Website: macys
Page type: delivery-shipping
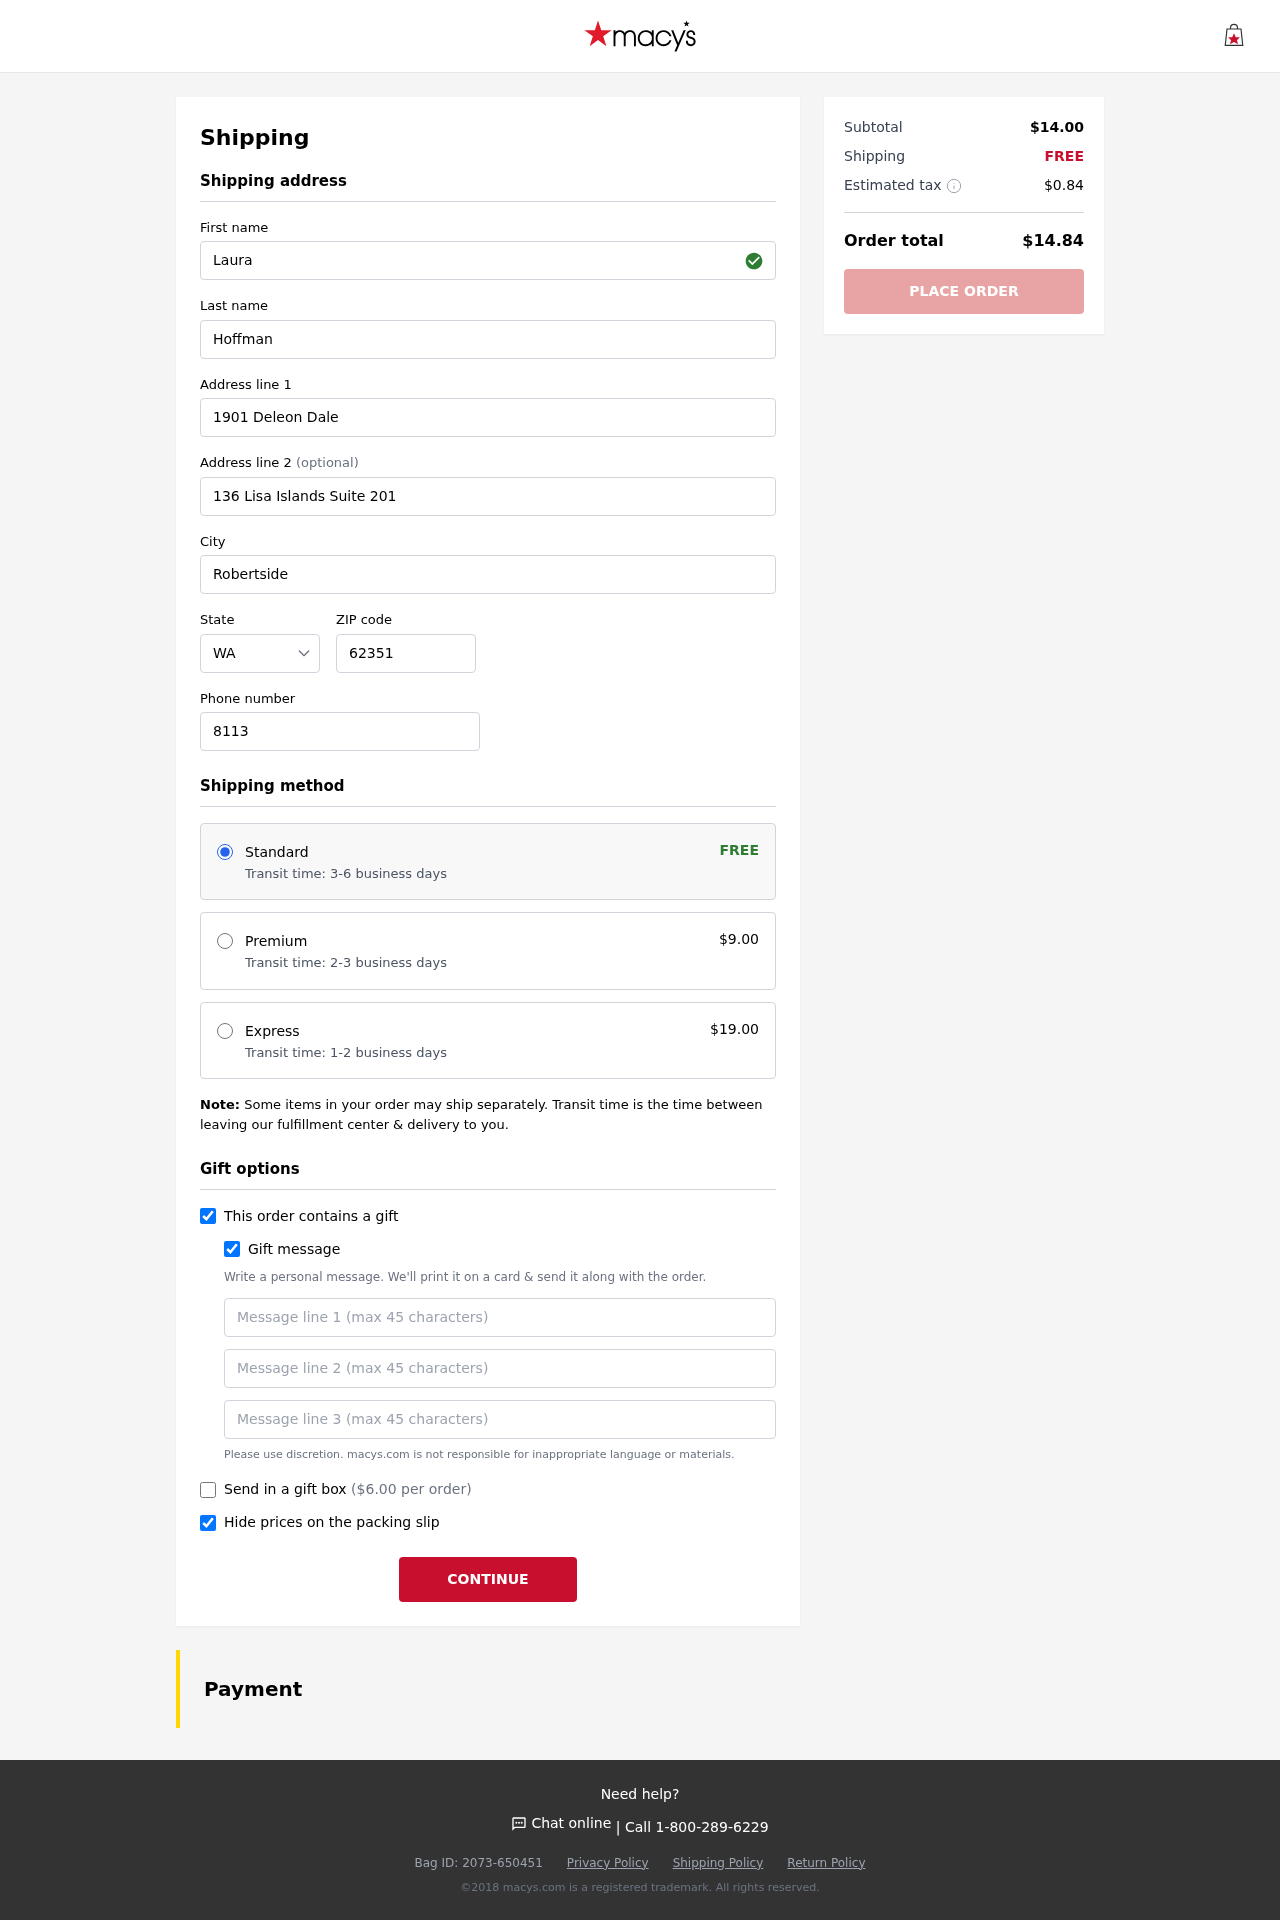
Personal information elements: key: PII_STATE_ABBR
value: WA
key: PII_FIRSTNAME
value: Laura
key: PII_LASTNAME
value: Hoffman
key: PII_STREET
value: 1901 Deleon Dale
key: PII_STREET2
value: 136 Lisa Islands Suite 201
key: PII_CITY
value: Robertside
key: PII_POSTCODE
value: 62351
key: PII_PHONE
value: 8113451672
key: PII_GIFT_MESSAGE
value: Hey Jessica! I thought you’d love this cool neck gaiter to rock during your outdoor adventures—it’s perfect for those sunny days ahead. Hope you enjoy it!  Laura
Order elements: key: ORDER_SHIPPING_STANDARD
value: Transit time: 3-6 business days
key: ORDER_SHIPPING_COST
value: FREE
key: ORDER_SHIPPING_PREMIUM
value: Transit time: 2-3 business days
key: ORDER_SHIPPING_PREMIUM_PRICE
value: $9.00
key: ORDER_SHIPPING_EXPRESS
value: Transit time: 1-2 business days
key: ORDER_SHIPPING_EXPRESS_PRICE
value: $19.00
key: ORDER_GIFT_BOX_PRICE
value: ($6.00 per order)
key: ORDER_SUBTOTAL
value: $14.00
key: ORDER_SHIPPING_COST2
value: FREE
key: ORDER_TAX
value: $0.84
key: ORDER_TOTAL
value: $14.84